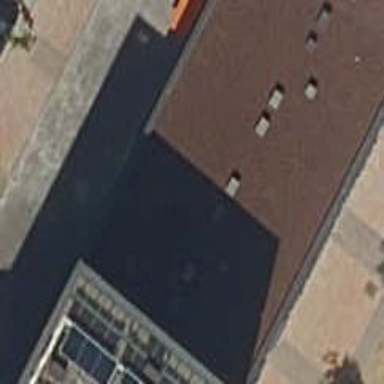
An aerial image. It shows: Part of building.